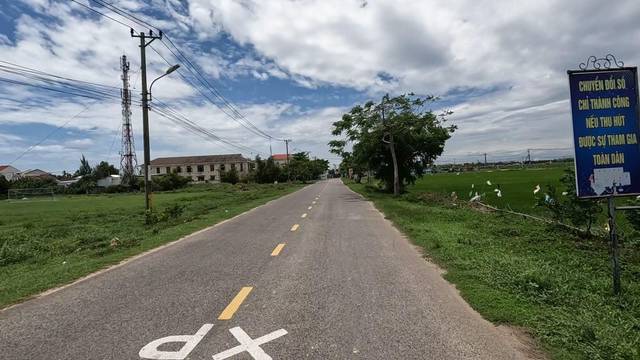
Region: Vietnam
Coordinates: 15.884, 108.363